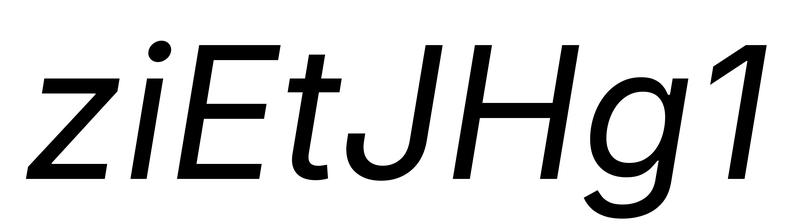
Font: Inter-Italic_Italic